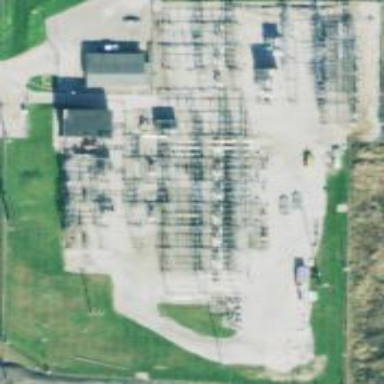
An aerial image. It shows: Power substation with transmission level designation. It is enclosed by fence.